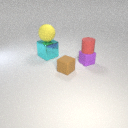
large cyan metal cube behind small purple rubber cube